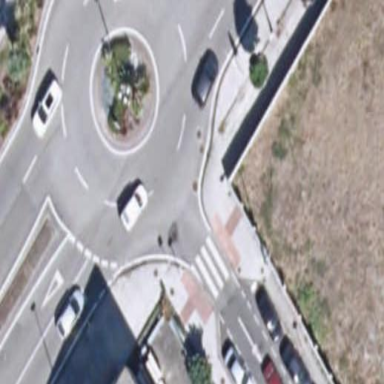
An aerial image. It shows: Roundabout on trunk highway.